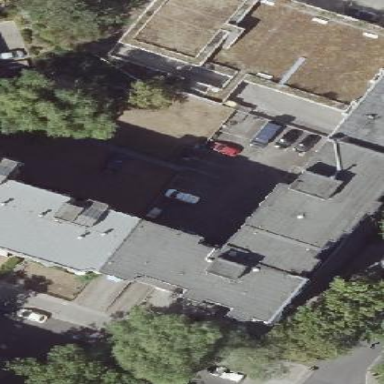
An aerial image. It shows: View of apartment building.